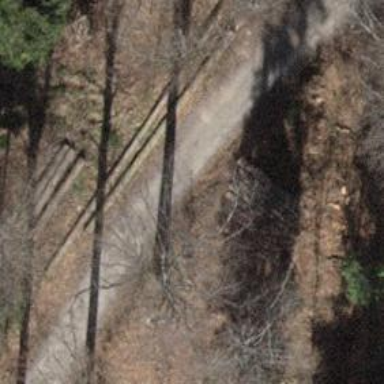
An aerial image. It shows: Compacted track with grade2 level.